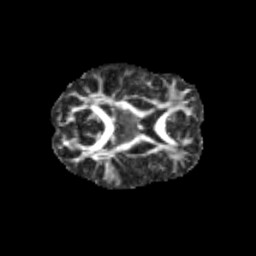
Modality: FA
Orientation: axial
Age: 11
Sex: female
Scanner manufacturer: siemens
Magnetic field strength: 3 T
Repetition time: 3.8 s
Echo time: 0.07 s